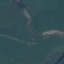
Land use / land cover class: Pasture